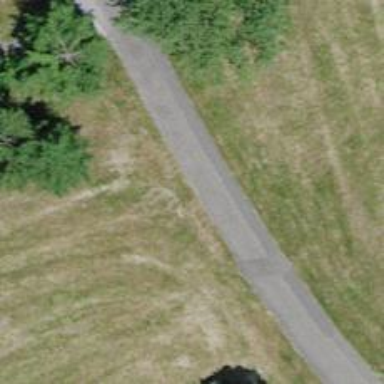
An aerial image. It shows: Service road with unpaved surface.